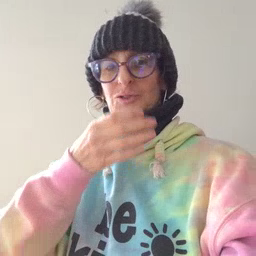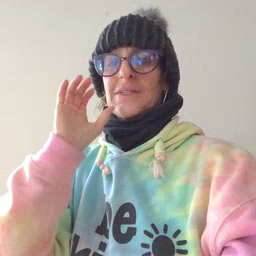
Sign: drink